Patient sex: M
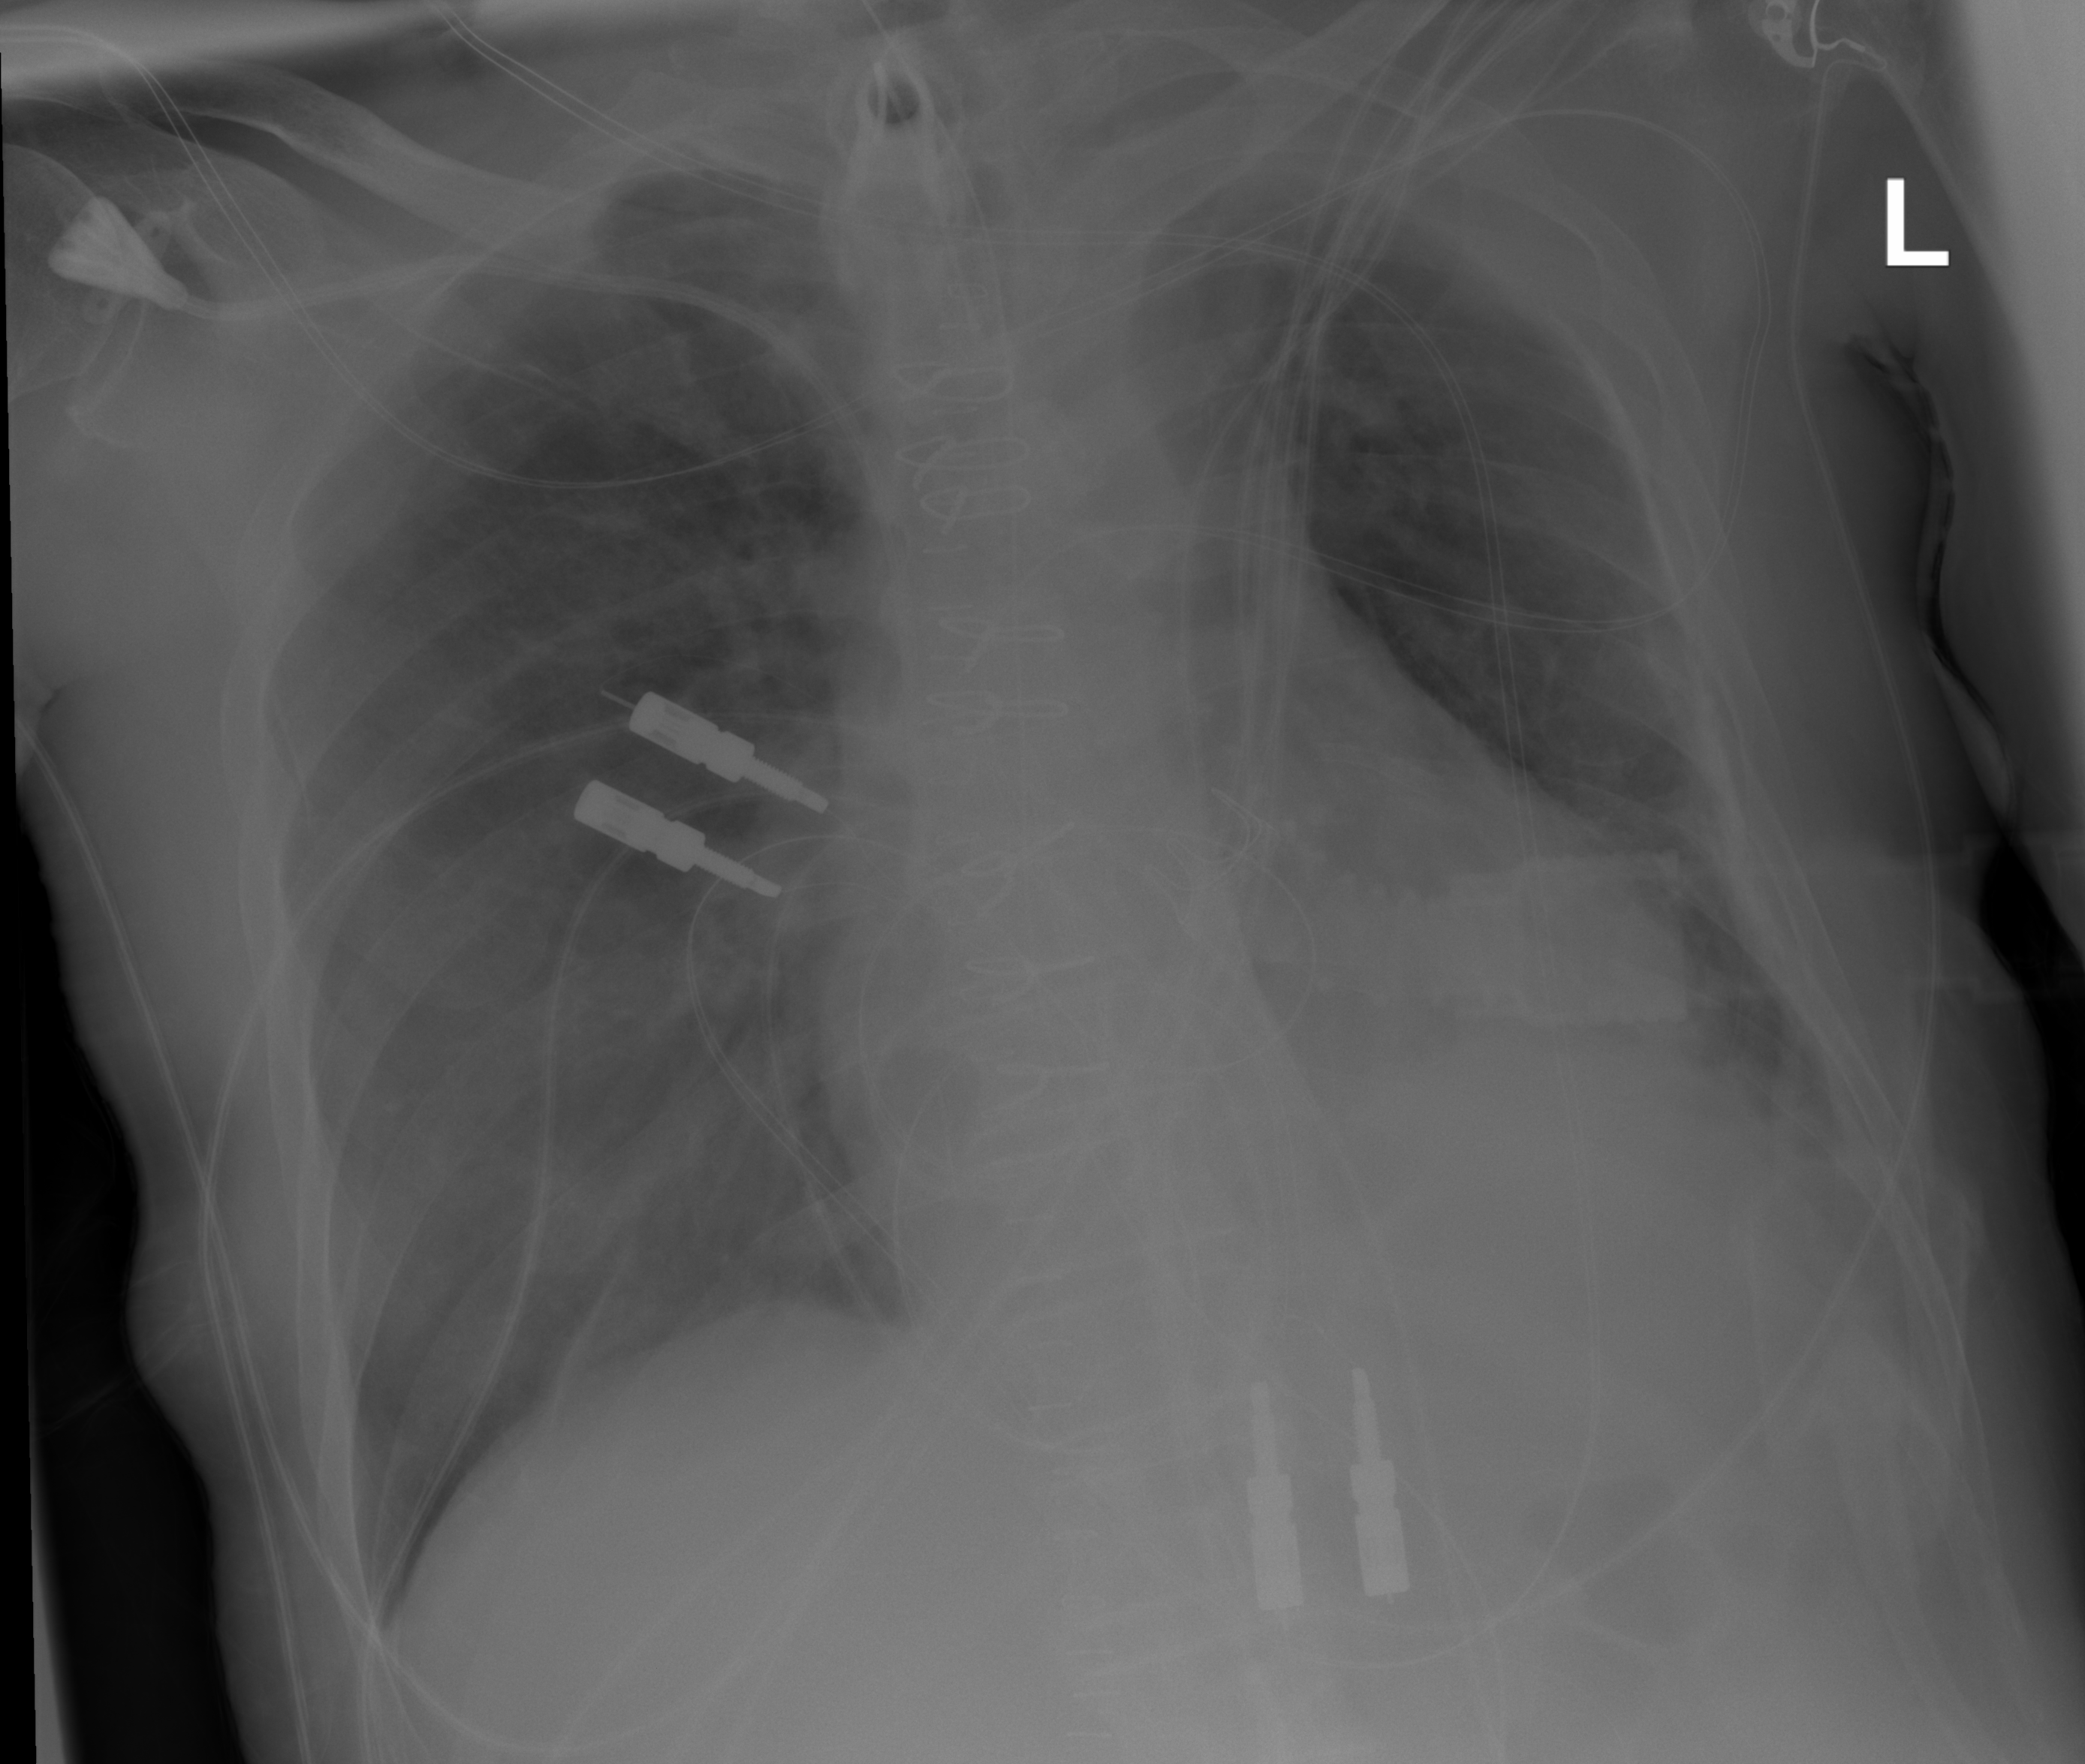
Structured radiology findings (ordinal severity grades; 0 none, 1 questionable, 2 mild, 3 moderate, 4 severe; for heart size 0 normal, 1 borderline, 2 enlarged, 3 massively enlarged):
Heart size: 2
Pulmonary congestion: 0
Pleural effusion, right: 0
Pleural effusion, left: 2
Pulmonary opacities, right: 1
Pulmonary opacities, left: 0
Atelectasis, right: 0
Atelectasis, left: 2